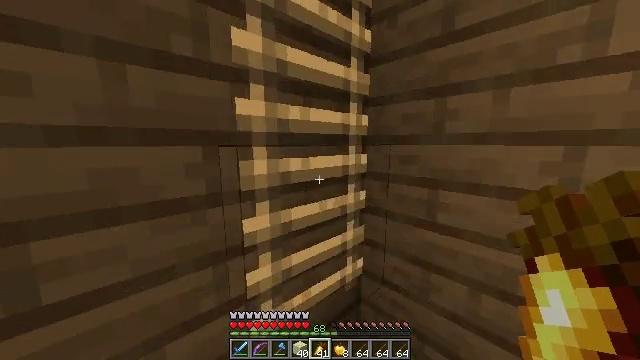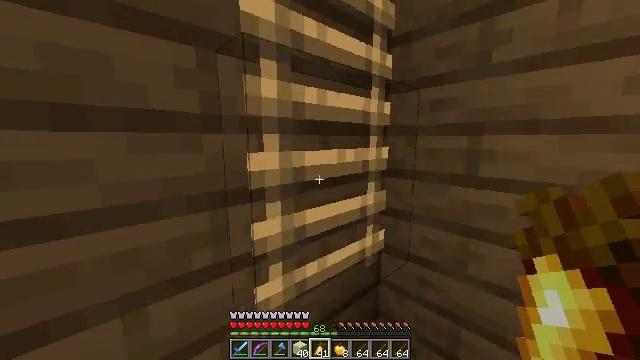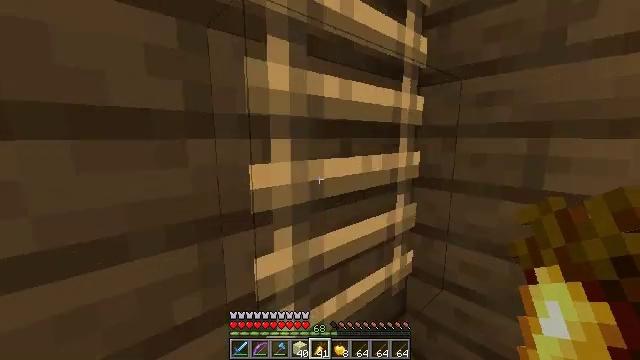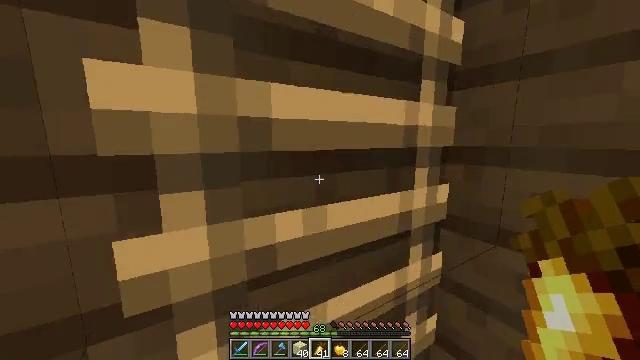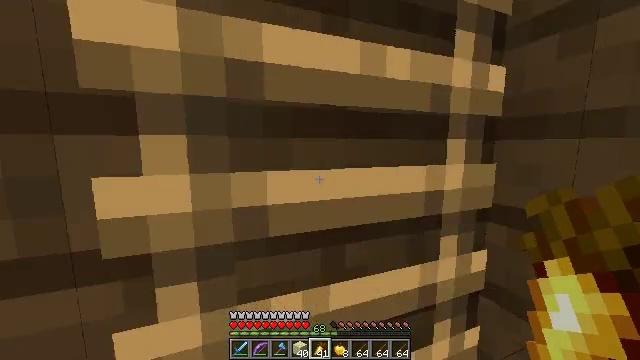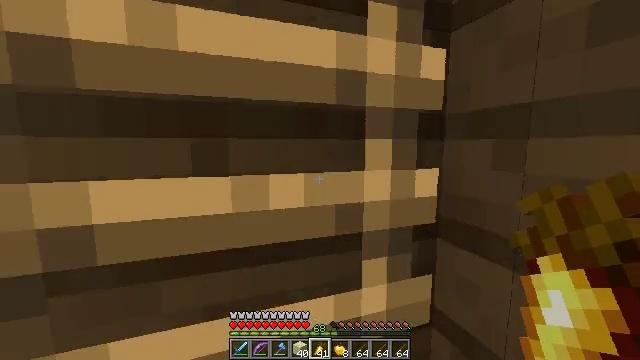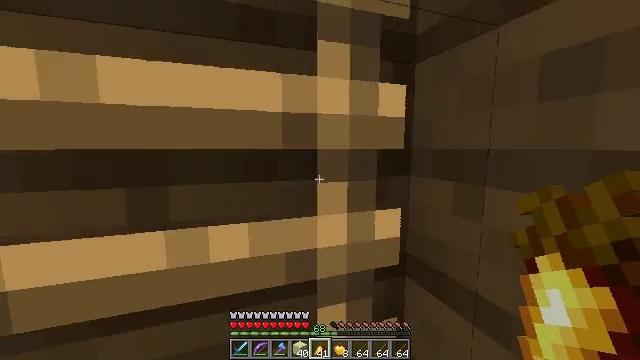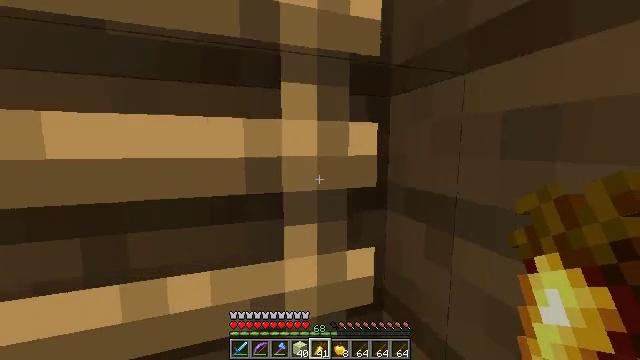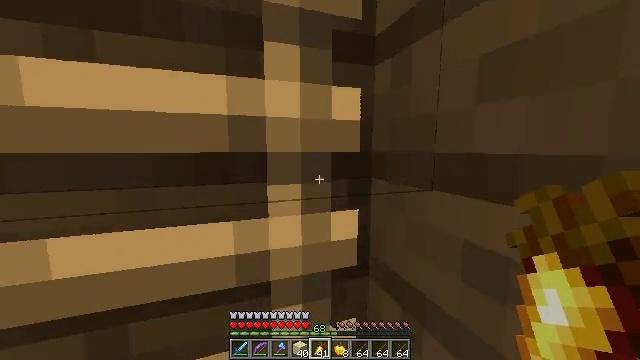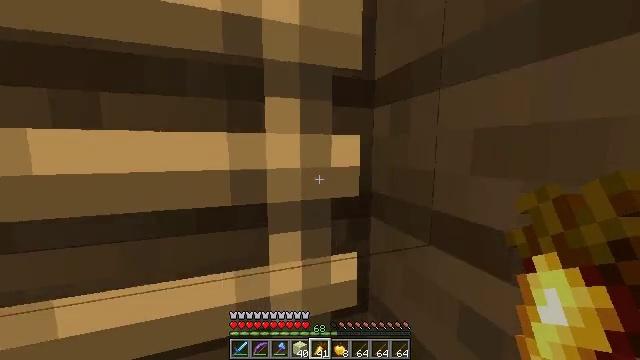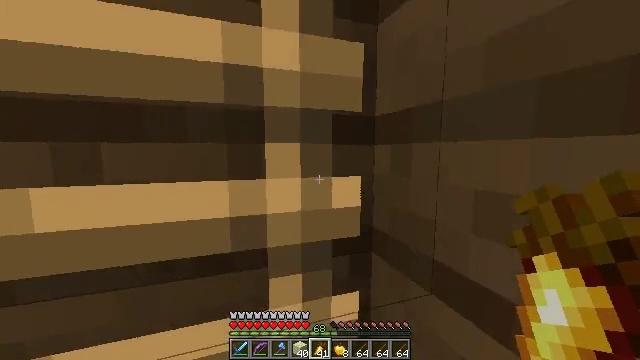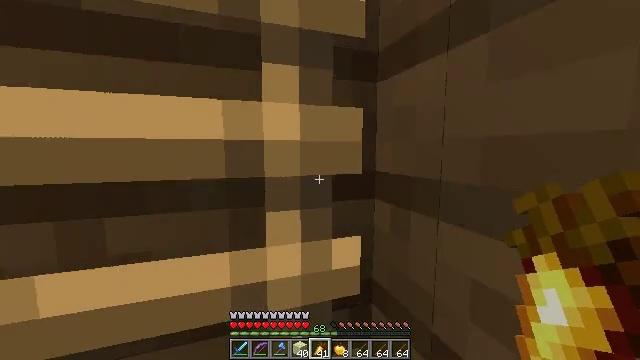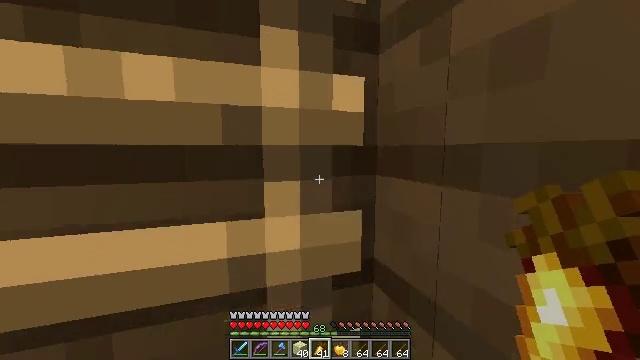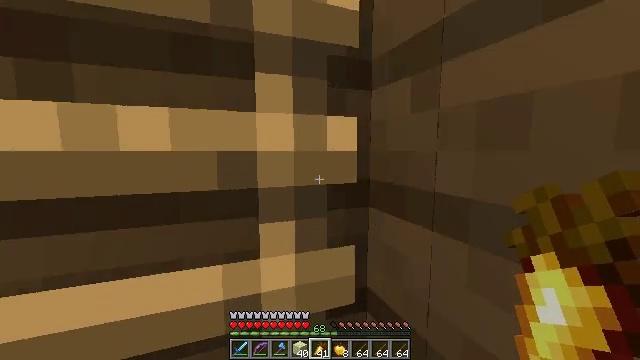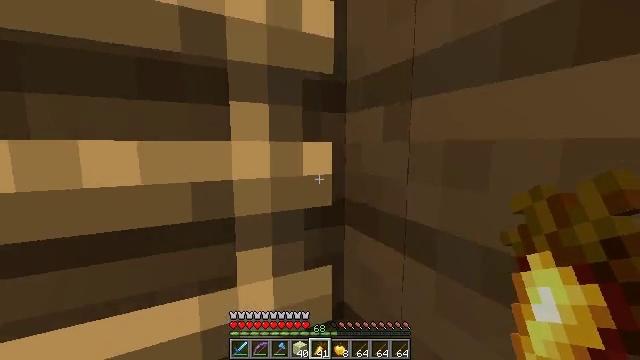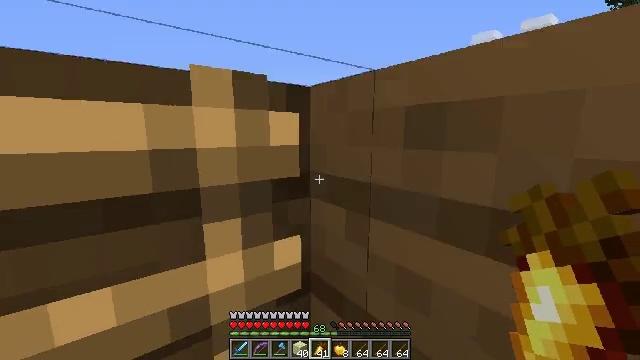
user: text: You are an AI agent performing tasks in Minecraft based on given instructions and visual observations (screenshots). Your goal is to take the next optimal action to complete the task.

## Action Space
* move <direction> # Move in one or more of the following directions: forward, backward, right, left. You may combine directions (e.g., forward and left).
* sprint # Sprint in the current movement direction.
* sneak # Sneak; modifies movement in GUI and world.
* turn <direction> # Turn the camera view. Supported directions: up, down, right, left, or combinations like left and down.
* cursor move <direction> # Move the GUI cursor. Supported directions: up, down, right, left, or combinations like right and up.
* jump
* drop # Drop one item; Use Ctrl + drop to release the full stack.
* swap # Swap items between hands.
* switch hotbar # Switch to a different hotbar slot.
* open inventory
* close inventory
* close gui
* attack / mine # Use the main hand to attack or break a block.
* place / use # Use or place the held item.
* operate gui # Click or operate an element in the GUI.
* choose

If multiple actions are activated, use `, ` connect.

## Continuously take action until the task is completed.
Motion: motion action
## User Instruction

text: Create an ender pearl.
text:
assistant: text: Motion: move forward and move right, sprint, jump
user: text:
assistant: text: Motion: move forward and move right, sprint, turn left, jump
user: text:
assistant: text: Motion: move forward and move right, sprint, turn left, jump
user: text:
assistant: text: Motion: move forward and move right, sprint, turn left and up, jump
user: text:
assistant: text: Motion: move forward and move right, sprint, turn left, jump
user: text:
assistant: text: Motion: move forward, sprint, jump
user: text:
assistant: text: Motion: move forward and move right, sprint, jump
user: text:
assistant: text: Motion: move forward and move right, sprint, jump
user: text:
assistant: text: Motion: move forward and move right, sprint, jump
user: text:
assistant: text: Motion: move forward and move right, sprint, jump
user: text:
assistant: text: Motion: move forward, sprint, jump
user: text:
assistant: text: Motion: move forward, sprint, jump
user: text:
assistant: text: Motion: move forward and move left, sprint, turn right, jump
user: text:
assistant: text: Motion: move forward and move left, sprint, turn right and down, jump
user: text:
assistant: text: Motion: move forward and move left, sprint, turn right and down, jump
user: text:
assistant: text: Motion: move forward and move left, sprint, turn right and down, jump
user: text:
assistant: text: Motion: move forward and move left, sprint, turn right, jump
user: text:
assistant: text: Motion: move forward and move left, sprint, turn up, jump
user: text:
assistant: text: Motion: move forward and move left, sprint, turn up, jump
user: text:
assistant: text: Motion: move forward and move left, sprint, turn up, jump
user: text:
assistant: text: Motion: move forward and move left, sprint, turn left and down, jump
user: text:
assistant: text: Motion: move forward and move left, sprint, turn left and down, jump
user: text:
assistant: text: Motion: move forward and move left, sprint, turn left, jump
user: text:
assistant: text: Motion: move forward and move left, sprint, turn left, jump
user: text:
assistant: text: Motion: move forward, sprint
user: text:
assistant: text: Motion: move forward
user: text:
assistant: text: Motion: move forward, turn right
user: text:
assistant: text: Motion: move forward, turn right and up
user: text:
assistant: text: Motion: move forward, turn right
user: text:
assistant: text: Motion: move forward, turn right and down